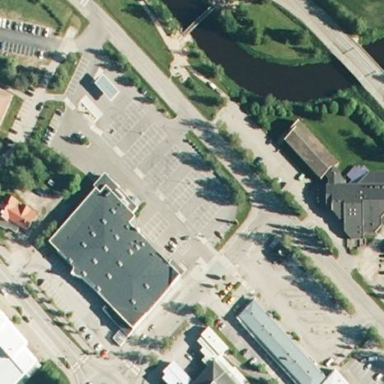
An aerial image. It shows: Retail area.